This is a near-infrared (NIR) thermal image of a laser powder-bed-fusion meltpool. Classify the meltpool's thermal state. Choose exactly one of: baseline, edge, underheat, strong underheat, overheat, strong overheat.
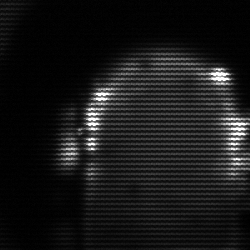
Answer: baseline